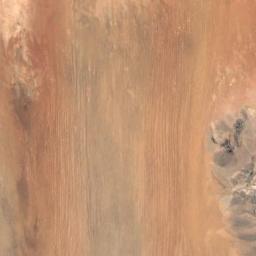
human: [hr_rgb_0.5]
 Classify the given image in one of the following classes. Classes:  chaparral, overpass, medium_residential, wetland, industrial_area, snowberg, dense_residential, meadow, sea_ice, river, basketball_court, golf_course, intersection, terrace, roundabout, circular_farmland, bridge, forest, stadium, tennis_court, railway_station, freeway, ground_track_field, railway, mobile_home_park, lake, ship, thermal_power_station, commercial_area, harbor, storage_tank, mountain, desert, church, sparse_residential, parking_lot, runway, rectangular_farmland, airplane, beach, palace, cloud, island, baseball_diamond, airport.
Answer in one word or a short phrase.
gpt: desert